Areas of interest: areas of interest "Sport and cultural"
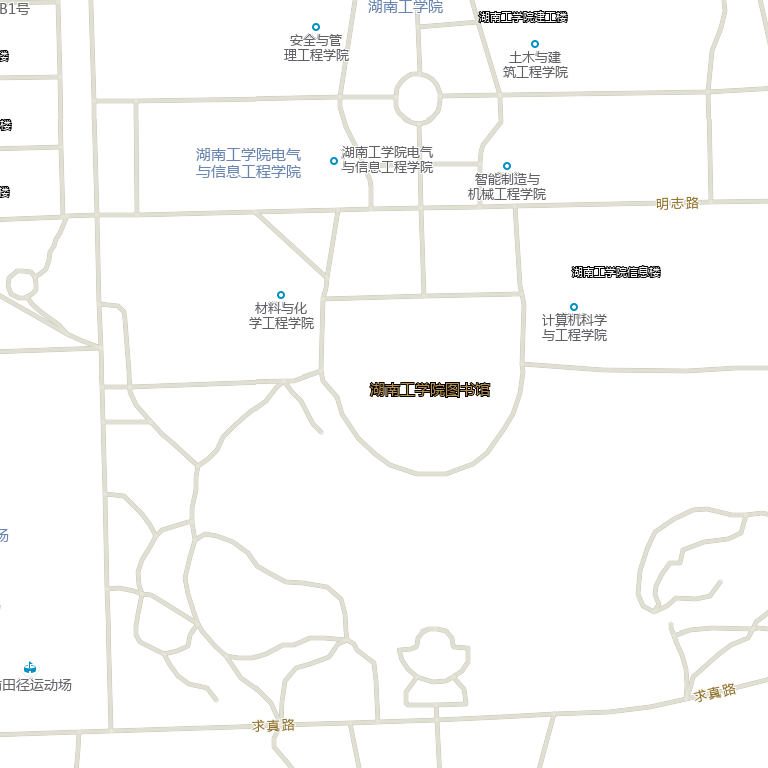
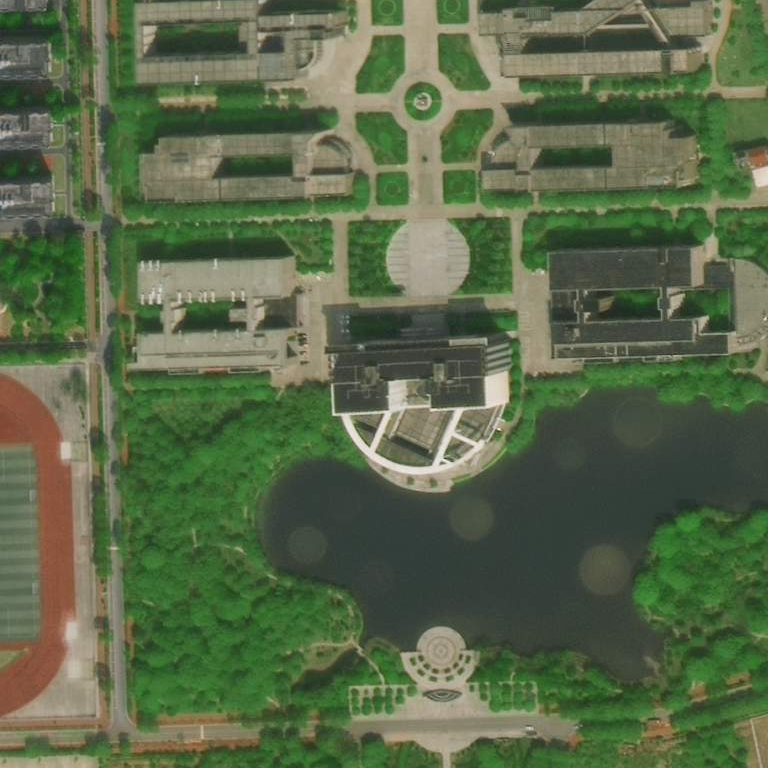